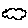
Label: cloud